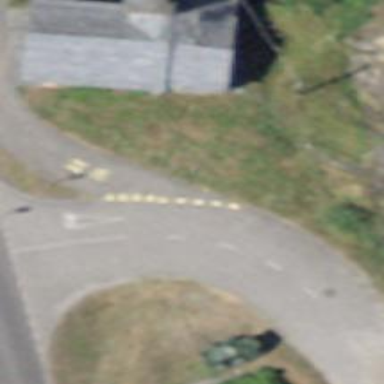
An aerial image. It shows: Asphalt cycleway.